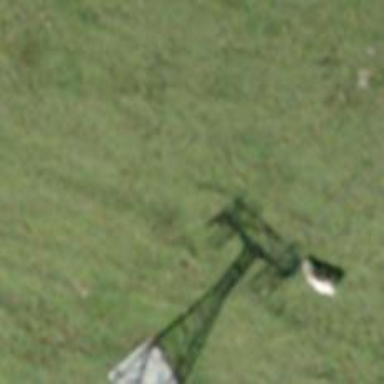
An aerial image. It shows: Pylon for aerialway.